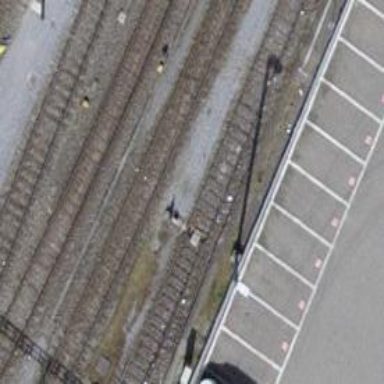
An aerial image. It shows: Railway switch.